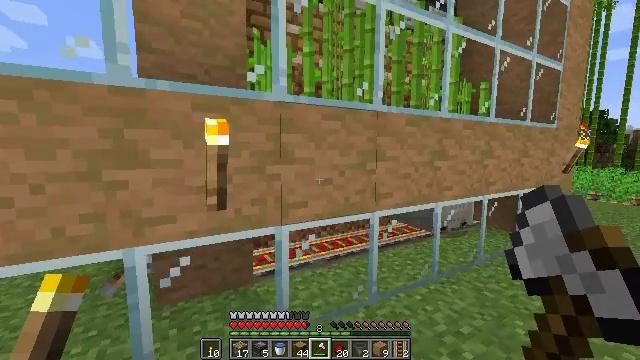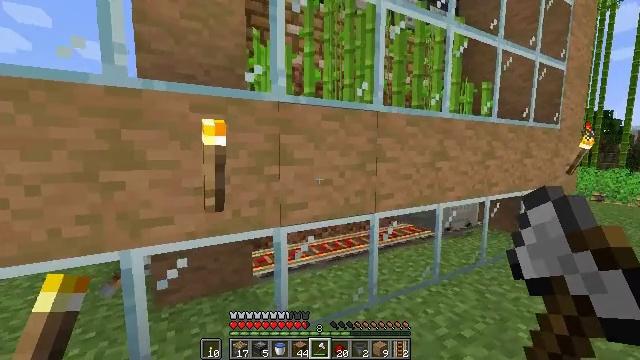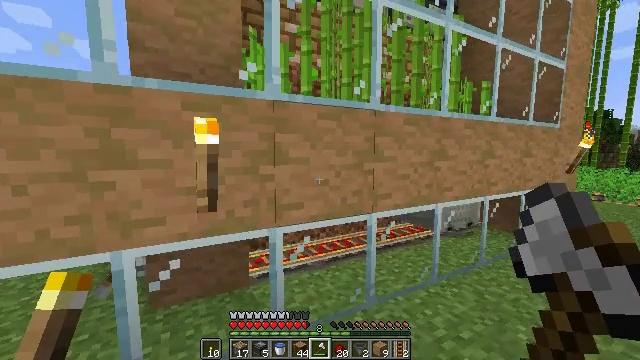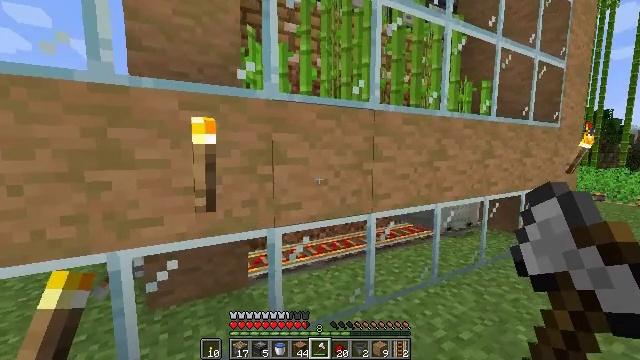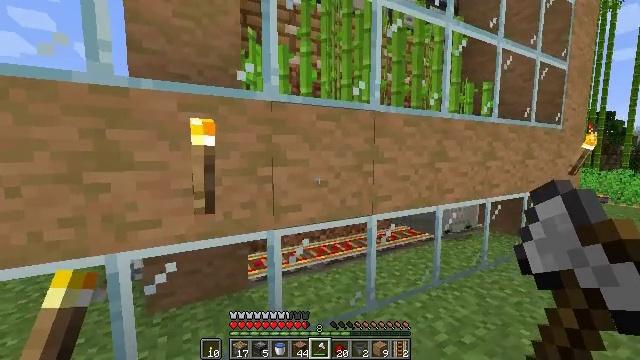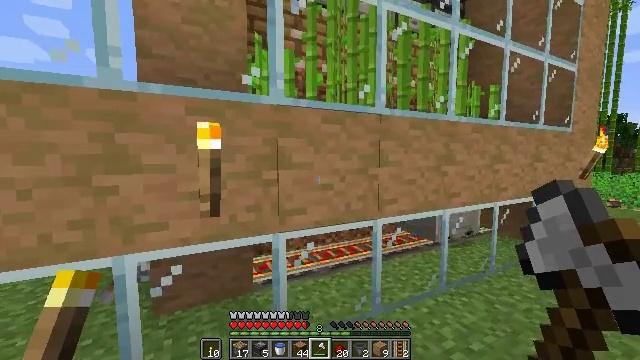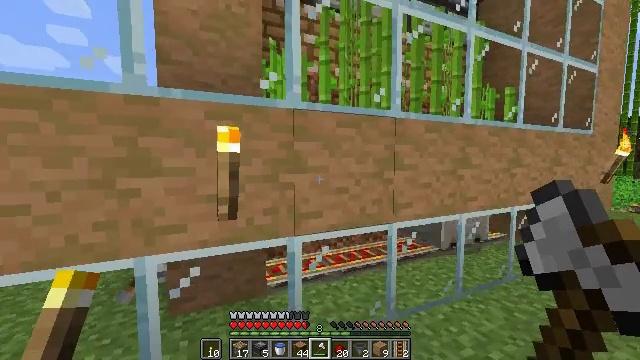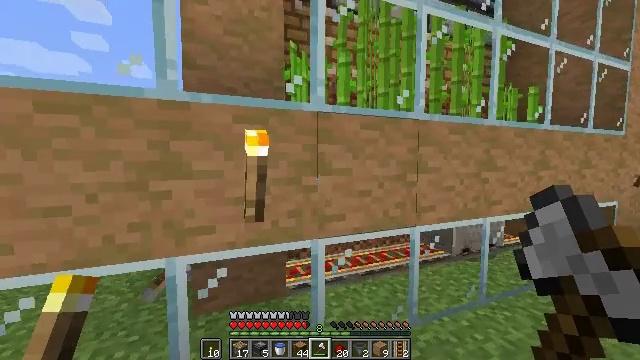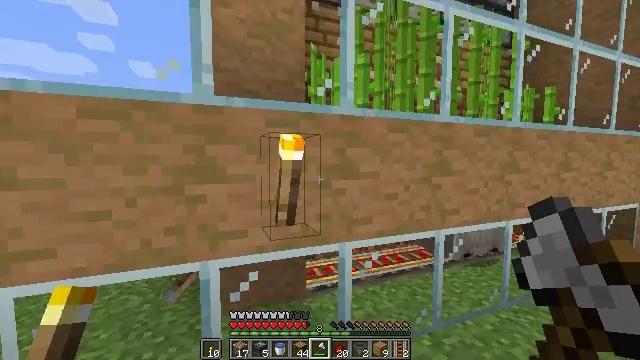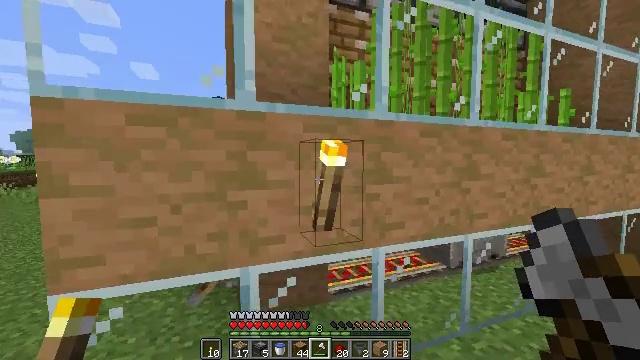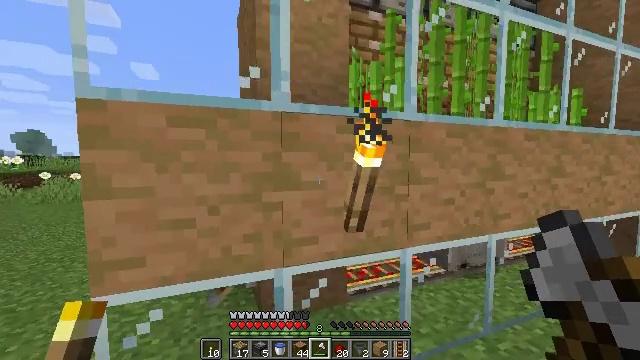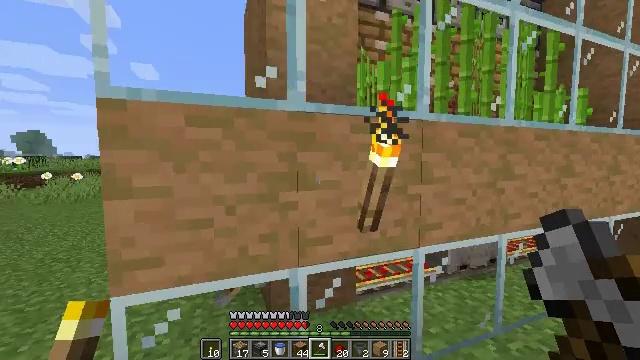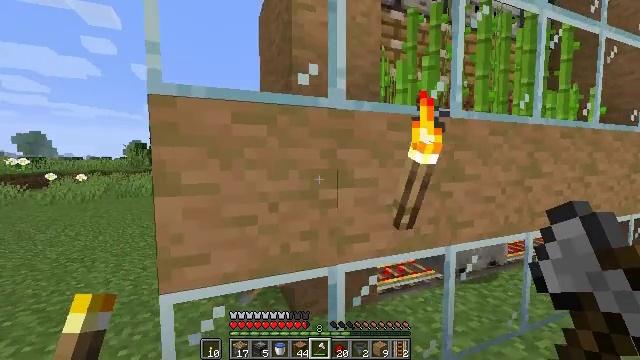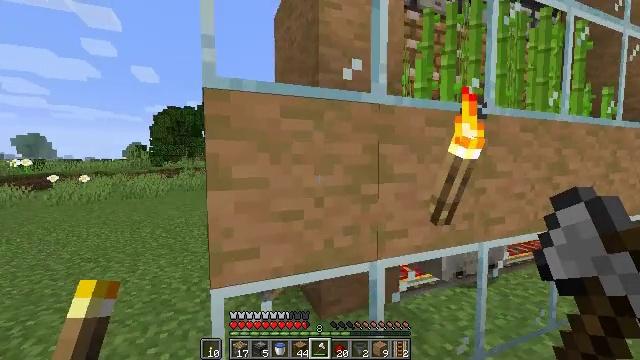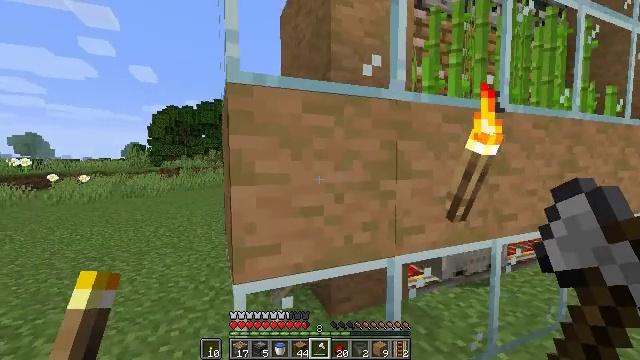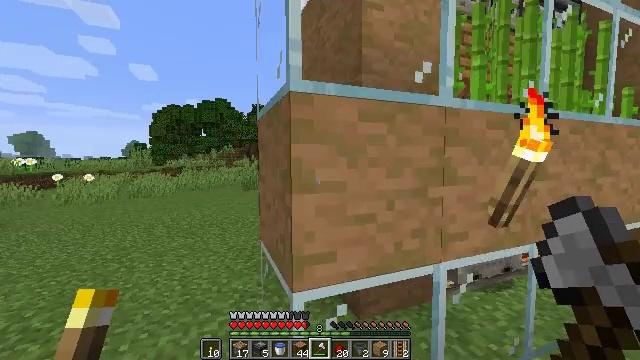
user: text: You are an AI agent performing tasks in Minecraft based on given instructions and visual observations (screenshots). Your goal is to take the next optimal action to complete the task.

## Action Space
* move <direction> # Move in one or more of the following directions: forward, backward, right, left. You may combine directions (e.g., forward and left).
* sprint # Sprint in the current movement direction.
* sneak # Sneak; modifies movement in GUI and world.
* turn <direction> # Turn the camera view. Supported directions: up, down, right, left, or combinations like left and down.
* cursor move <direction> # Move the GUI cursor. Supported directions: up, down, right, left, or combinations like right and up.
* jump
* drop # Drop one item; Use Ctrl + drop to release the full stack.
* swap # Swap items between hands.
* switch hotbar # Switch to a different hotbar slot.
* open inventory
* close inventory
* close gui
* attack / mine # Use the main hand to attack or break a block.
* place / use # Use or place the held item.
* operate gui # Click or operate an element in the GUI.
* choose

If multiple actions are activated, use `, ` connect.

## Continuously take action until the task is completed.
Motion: motion action
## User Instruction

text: Break the stripped jungle log.
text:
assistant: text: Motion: no_op
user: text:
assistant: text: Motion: no_op
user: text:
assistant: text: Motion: no_op
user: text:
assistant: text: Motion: no_op
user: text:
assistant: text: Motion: turn left
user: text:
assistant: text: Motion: move left, turn left
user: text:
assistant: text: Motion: move left, turn left
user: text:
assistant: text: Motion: move left
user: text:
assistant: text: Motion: move left
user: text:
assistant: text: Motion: move left
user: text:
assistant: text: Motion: move left
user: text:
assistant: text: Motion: move left
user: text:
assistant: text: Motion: move left
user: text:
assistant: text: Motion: move left
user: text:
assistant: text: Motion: move left
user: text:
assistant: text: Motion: move left
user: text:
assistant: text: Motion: move left, turn right
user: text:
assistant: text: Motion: move left, turn right
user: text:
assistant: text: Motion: move left, turn right
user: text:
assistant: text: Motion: move forward and move left, turn right
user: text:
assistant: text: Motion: move forward and move left, turn right
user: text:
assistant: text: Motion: move forward and move left, turn right
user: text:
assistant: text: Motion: move forward and move left, turn right
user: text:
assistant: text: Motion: move forward and move left, turn right
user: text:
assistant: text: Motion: move forward and move left, turn right
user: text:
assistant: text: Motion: move forward and move left, turn right
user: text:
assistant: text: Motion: move forward and move left, turn right
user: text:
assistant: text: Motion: move forward and move left, turn right and up
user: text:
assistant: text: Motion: move forward and move left, turn right
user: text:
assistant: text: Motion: move forward and move left, turn right